Interaction volume radius: 10 \u00c5
Interaction volume height: 20 \u00c5
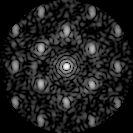
Disorder parameter: 0.4545